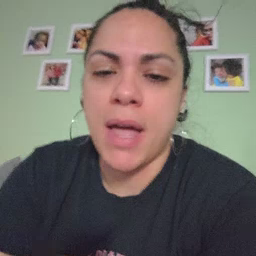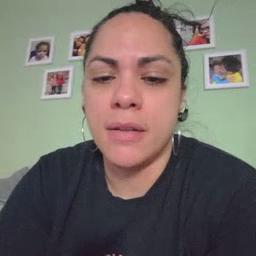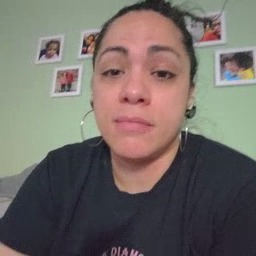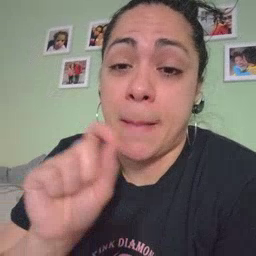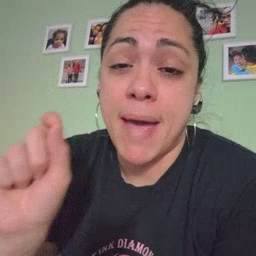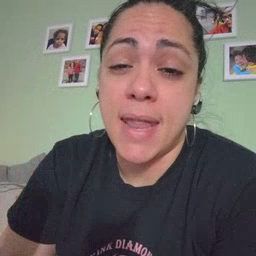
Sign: pen